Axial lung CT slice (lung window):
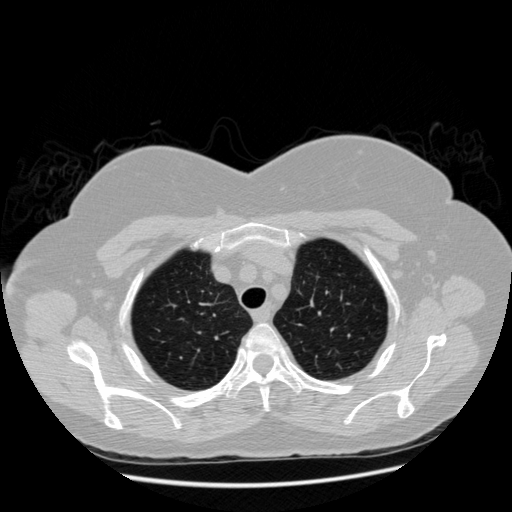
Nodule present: no